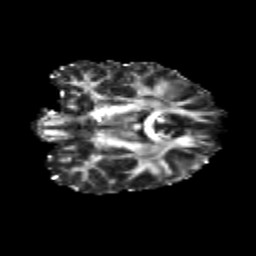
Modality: FA
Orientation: coronal
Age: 28
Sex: female
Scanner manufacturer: siemens
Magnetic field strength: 3 T
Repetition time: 3.5 s
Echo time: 0.113 s